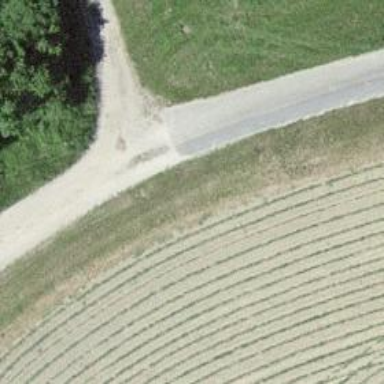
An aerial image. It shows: Track with grade 1 quality.